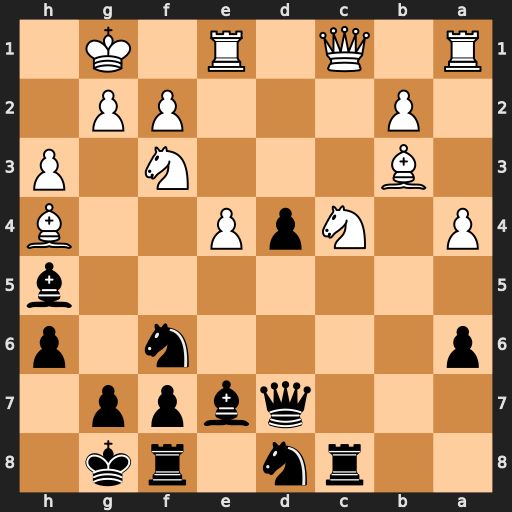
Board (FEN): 2rn1rk1/3qbpp1/p4n1p/7b/P1NpP2B/1B3N1P/1P3PP1/R1Q1R1K1
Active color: b
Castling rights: -
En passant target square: -
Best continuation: Bxf3 Bxf6 Bxf6